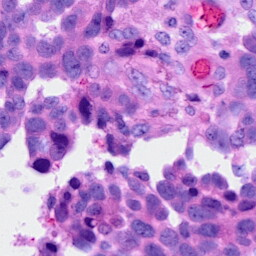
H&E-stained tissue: Ovarian